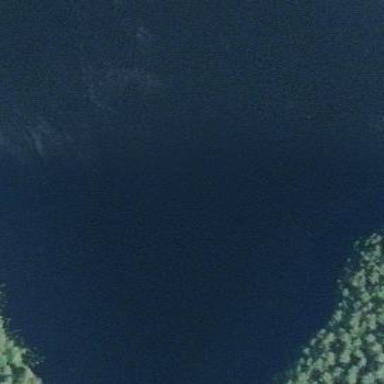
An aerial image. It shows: Natural landscape featuring water.